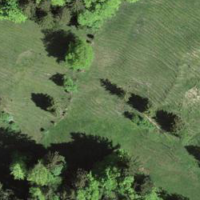
EUNIS habitat code: 44
Species observed at this site:
Ilex aquifolium